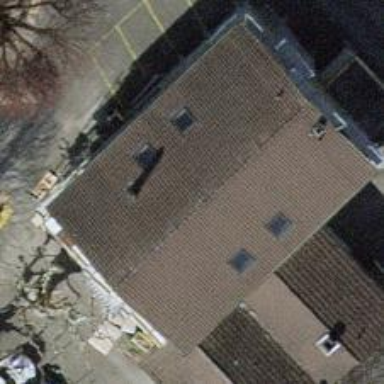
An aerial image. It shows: Restaurant.